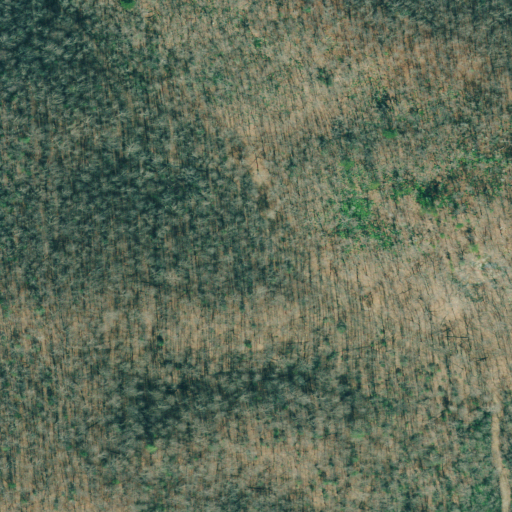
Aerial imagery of gap in Georgia named Fuller Gap containing deciduous forest, open development, and low intensity development